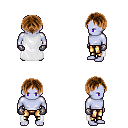
a pixel art fantasy rpg character, male body template, dark elf, purple skin, white cape, gold greaves, brown parted hairstyle, metal gloves, four views (front, back, left, right), 2x2 character sprite sheet, small pixel art, hard edges, no anti-aliasing